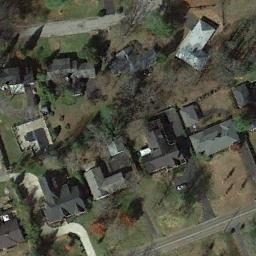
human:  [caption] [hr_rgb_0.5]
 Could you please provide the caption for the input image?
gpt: Medium-sized residential areas have roads on both sides .

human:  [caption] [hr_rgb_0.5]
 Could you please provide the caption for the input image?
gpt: The medium residential is on the grass next to the road .

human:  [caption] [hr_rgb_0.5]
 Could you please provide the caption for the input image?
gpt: Many buildings are in medium residential area .

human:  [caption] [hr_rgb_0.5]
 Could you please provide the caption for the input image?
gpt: The medium residential area has some neatly arranged houses on the grass and some trees are among these houses .

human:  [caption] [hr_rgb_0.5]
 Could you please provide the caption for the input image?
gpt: There are some black buildings and brown trees on the medium residential area .